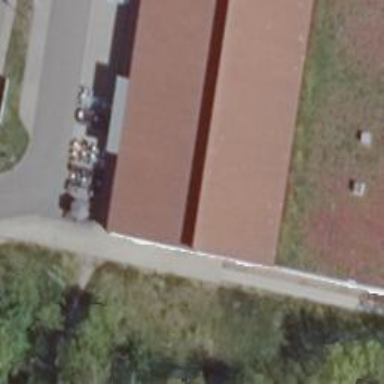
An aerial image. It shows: Furniture shop.